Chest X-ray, PA view. Patient: 73 years old, sex F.
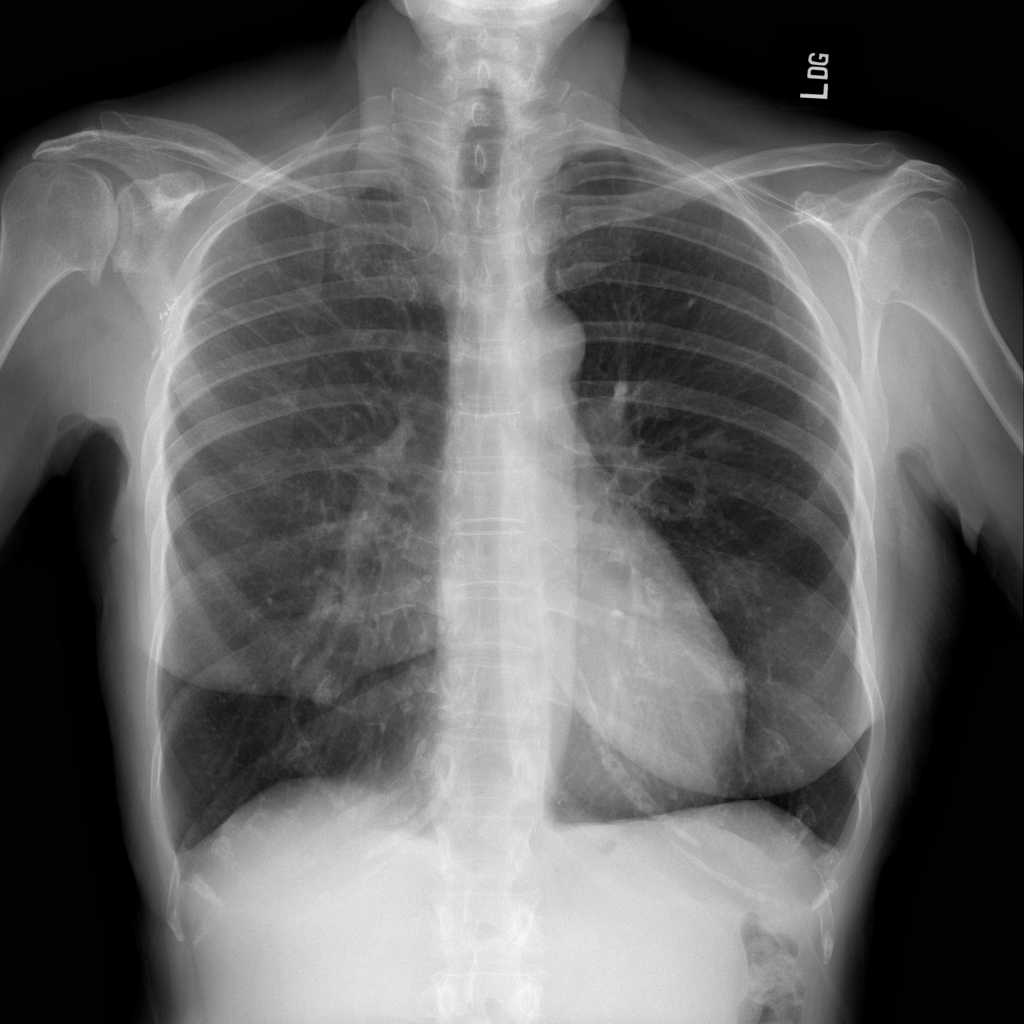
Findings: No Finding